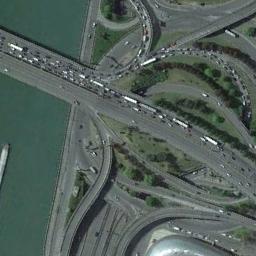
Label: overpass